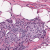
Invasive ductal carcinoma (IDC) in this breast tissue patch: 1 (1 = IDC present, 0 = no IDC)